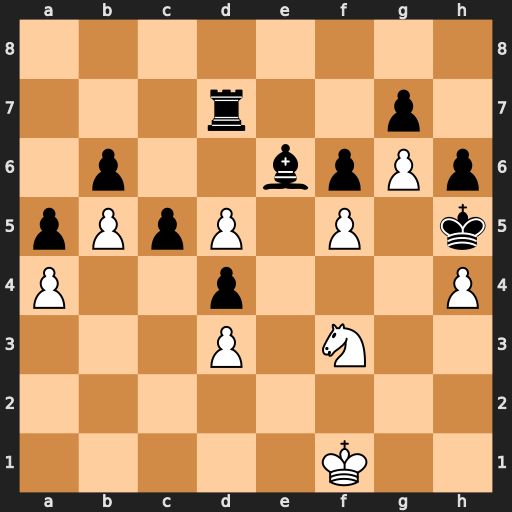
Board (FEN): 8/3r2p1/1p2bpPp/pPpP1P1k/P2p3P/3P1N2/8/5K2
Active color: w
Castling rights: -
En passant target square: -
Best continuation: fxe6 Rd8 e7 Re8 d6